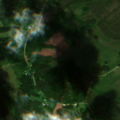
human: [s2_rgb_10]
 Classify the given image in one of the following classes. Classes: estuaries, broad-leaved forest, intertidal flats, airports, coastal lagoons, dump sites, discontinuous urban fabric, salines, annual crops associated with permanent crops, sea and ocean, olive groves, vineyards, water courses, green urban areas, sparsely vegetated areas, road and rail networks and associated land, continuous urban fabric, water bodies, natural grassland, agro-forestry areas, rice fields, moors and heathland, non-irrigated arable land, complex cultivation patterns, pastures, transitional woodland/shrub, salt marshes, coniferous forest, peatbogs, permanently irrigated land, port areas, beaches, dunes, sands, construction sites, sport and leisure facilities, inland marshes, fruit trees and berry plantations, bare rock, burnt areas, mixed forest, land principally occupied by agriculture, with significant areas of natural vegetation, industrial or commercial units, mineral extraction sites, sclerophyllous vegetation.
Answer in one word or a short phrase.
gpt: coniferous forest, mixed forest, transitional woodland/shrub